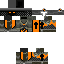
A female skeleton skin with dark skin, wearing brown helmet dressed in a orange robe top and gray pants, featuring a closed mouth.